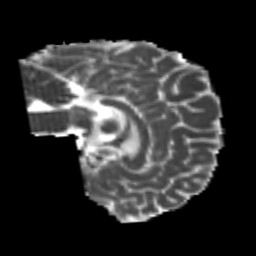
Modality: MD
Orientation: sagittal
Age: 20
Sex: male
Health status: healthy
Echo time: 0.074 s